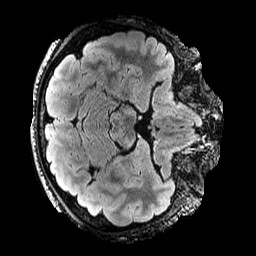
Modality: FLAIR
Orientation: axial
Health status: ill
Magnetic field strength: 3 T